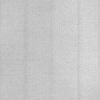
Atmospheric dust classification: dusty